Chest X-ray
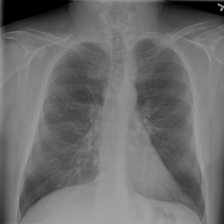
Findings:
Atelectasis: negative
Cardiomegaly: negative
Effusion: negative
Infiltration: negative
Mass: negative
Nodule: positive
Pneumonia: negative
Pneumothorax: negative
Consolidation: negative
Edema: negative
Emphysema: negative
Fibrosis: negative
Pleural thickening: negative
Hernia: negative